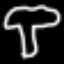
Label: mushroom